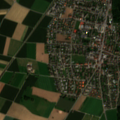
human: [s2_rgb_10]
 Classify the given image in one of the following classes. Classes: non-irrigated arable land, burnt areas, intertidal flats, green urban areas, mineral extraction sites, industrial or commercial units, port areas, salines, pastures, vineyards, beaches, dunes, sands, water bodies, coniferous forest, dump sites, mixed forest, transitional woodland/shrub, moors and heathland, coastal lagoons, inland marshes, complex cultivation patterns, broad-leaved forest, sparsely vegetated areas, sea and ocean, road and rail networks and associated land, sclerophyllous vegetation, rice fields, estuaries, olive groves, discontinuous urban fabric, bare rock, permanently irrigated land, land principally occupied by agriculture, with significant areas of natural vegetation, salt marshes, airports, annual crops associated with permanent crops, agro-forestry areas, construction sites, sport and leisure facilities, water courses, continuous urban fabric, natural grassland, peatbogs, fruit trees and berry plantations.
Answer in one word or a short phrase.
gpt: discontinuous urban fabric, non-irrigated arable land, mixed forest